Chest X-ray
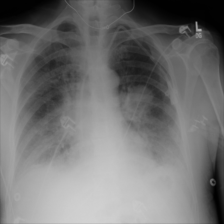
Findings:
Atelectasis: negative
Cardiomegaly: negative
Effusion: negative
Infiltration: negative
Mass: negative
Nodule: negative
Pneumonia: negative
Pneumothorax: negative
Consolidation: negative
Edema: positive
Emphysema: negative
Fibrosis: negative
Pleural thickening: negative
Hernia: negative